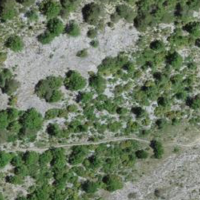
EUNIS habitat code: 48
Species observed at this site:
Coenonympha pamphilus
Melitaea didyma
Cotinus coggygria